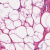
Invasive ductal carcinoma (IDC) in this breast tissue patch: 0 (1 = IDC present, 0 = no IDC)